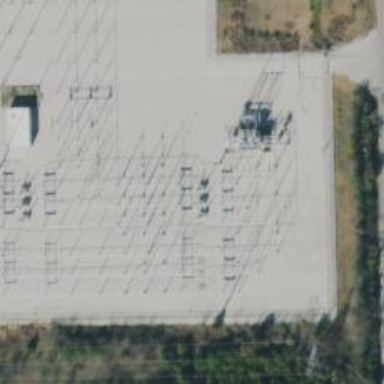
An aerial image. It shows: Switch for power supply.